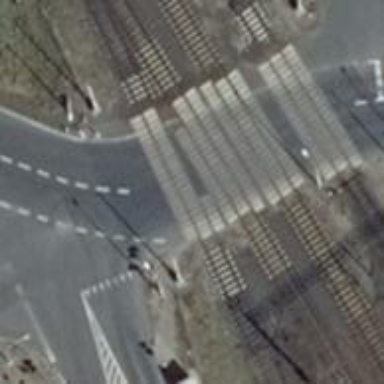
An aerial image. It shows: Level crossing with double half barrier.